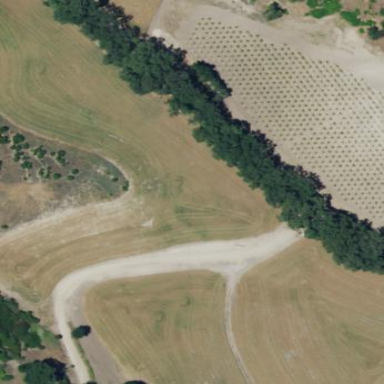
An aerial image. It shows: Vineyard with grape crops.